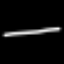
Label: line